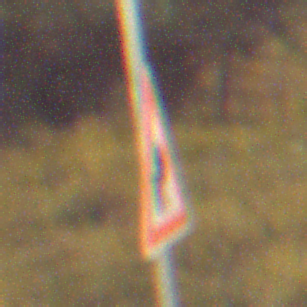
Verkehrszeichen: UnzureichendesLichtraumprofil
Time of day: Night
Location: Outdoor (Nature)
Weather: Clear
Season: NotSpecified
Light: Natural